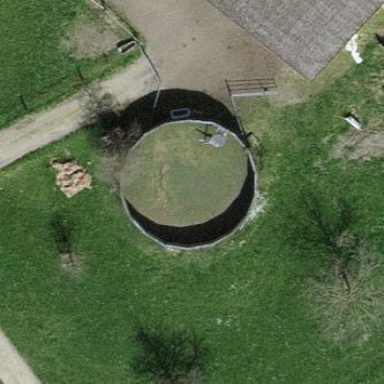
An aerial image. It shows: Storage tank that is man-made.